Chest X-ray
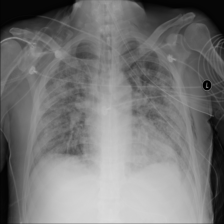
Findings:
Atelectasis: negative
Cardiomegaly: negative
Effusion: negative
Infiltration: negative
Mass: negative
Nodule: negative
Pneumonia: negative
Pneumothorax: positive
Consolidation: negative
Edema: negative
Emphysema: positive
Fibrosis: negative
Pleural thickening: negative
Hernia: negative